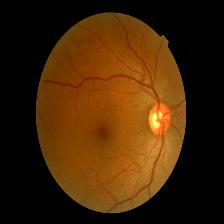
Diabetic retinopathy grade: Mild